Question: I installed iOS 4.2 on my 2nd-generation iPod Touch last week. I tried running my application on the device through Xcode, but it didn't work (because Xcode didn't yet support iOS 4). To solve that, I installed Xcode 3.2.5 and the iOS SDK 4.2. Now I can get the app to run in the iPhone/iPad Simulator just fine.
However, I can no longer select "Device" from the menu at the top of the screen. It's a choice, but when I try to click on it, it never actually gets a check mark.

Because of this, I can no longer run the app on my iPod. The other (related) problem is that I can't choose "Build and Archive" from the Build menu anymore because the target is not a device.
Why is this happening? Do I need to change some settings in my project, or something with my device itself?
Upon closer investigation, it appears that I can't select anything but the iPhone Simulator 4.0. Maybe there's something wrong with the project file.
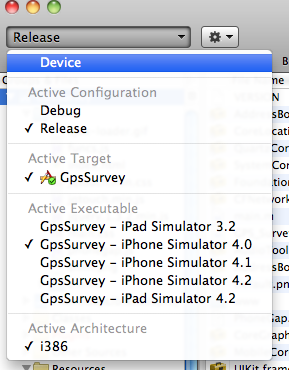
Answer: Check that the base SDK is set to for your Xcode project and your target's product, then perform a rebuild and see if your iPod is recognized.
Also try visiting the Xcode Organizer and see if it's asking for anything from your iPod. Typically Xcode will want to collect some data from devices whose OS receive updates, so it can update itself and install your apps on the updated OS properly.